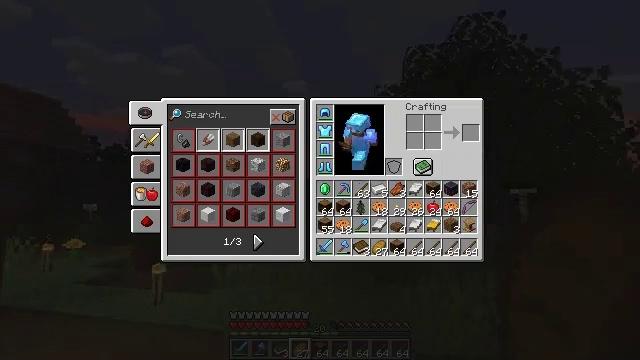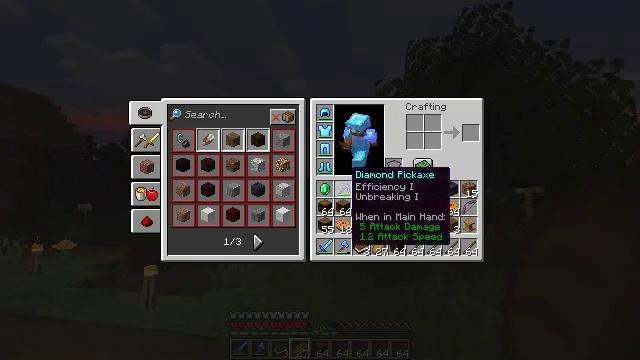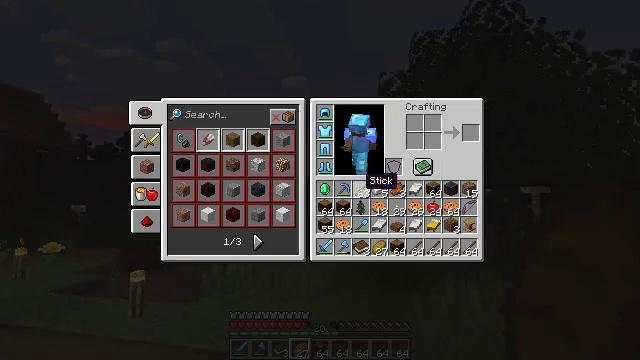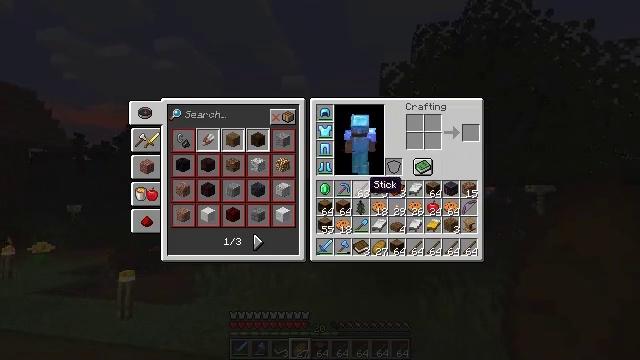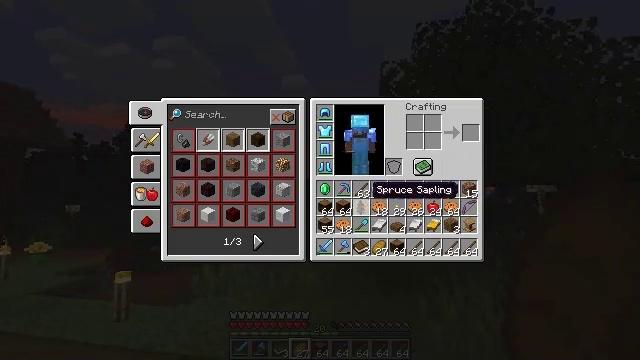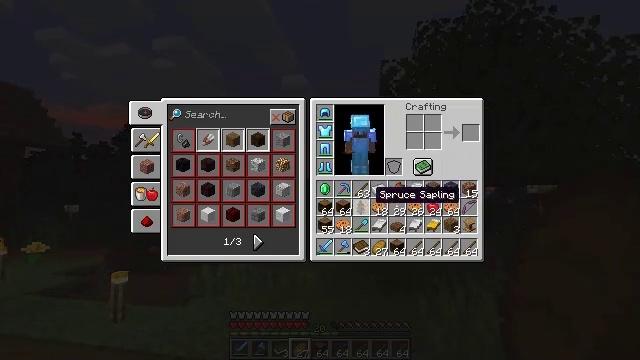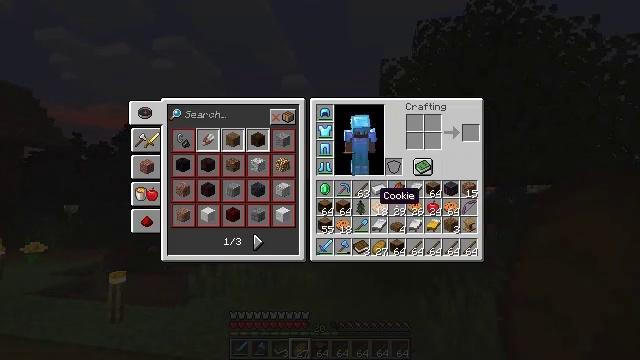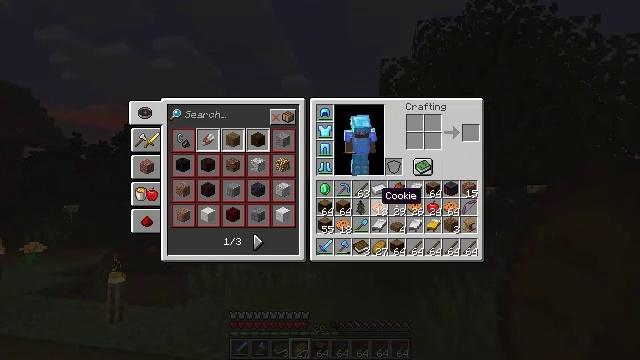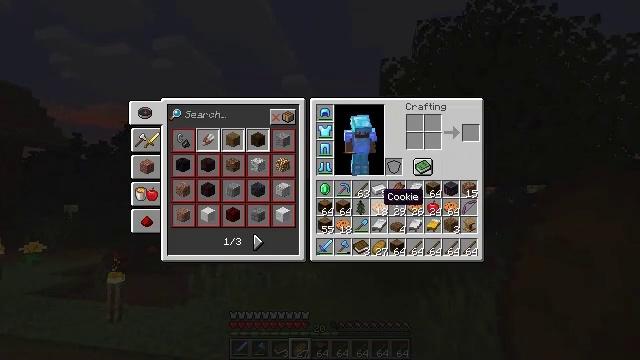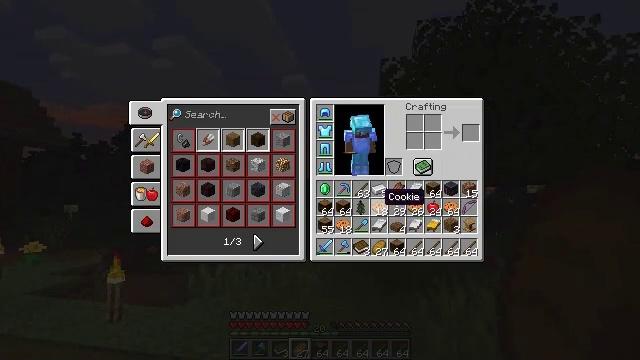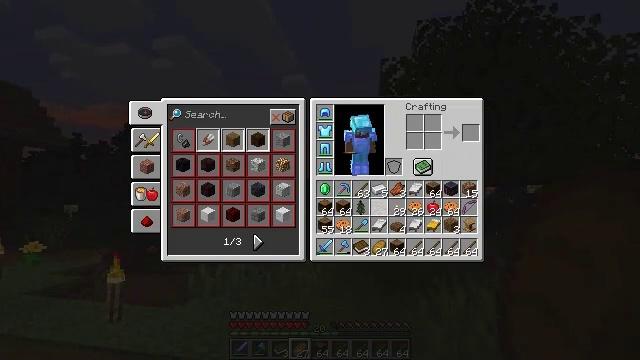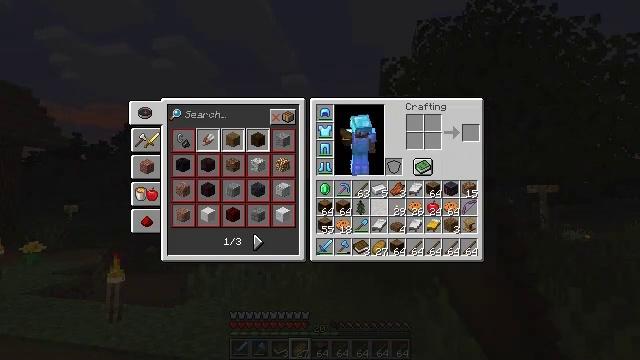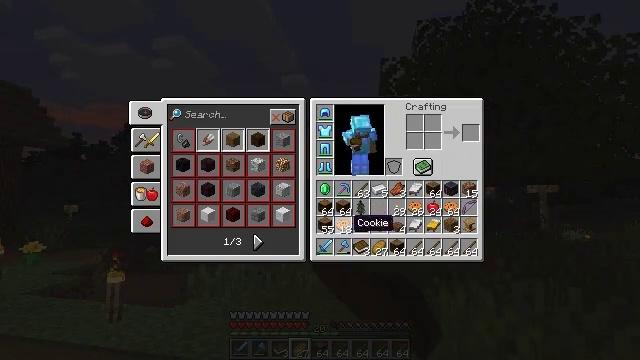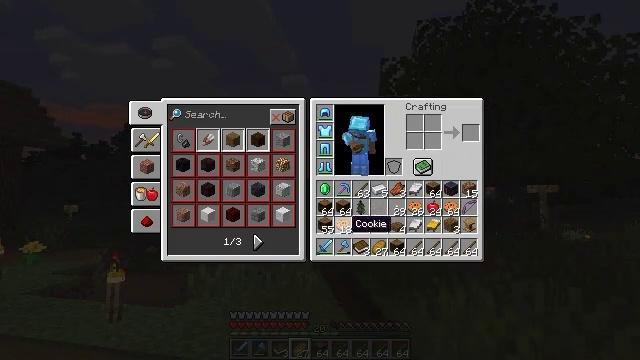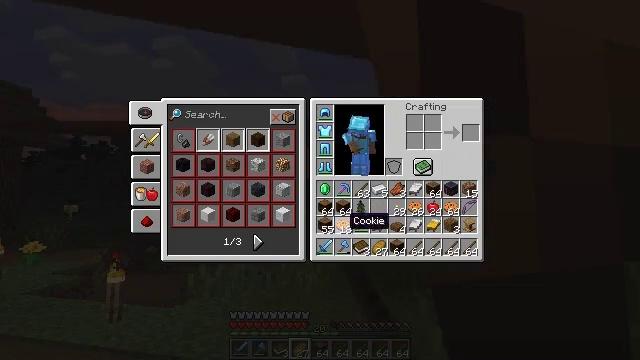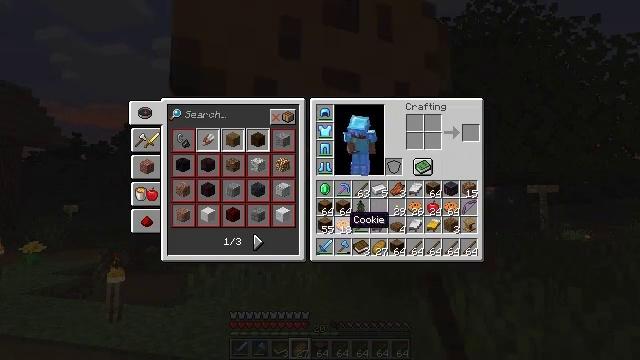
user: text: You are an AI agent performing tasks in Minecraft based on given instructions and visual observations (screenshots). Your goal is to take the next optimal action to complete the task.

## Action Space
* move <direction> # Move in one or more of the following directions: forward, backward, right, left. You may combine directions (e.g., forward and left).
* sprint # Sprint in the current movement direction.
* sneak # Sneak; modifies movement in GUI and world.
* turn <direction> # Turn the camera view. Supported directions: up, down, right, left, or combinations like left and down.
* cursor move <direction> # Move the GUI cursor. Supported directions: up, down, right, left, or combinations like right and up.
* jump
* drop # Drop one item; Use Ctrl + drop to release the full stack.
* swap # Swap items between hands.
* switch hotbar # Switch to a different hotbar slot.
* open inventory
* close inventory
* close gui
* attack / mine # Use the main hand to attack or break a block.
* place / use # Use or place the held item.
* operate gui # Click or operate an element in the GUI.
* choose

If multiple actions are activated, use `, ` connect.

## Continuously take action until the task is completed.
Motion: motion action
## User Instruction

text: Remove a cookie from the inventory.
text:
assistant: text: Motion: cursor move right
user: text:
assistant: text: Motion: cursor move right
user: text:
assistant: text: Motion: no_op
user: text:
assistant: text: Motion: no_op
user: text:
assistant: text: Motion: no_op
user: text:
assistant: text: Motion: sprint
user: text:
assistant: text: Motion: sprint
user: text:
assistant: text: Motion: sprint
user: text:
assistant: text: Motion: sprint
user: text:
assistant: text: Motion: sprint, drop
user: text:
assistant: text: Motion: sprint, drop
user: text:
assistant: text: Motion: sprint, cursor move left and down, drop
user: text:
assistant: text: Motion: sprint
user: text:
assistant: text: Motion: sprint
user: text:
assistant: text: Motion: sprint
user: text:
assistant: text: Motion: sprint, drop
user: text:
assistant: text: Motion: sprint, drop
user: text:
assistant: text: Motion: sprint, cursor move right, drop
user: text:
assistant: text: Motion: sprint, cursor move right
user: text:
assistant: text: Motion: sprint
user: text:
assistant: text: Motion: sprint
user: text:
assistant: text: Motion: sprint
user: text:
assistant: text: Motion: sprint
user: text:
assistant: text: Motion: sprint, drop
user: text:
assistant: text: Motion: sprint, drop
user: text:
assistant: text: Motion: sprint, cursor move right, drop
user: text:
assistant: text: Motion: sprint, cursor move right
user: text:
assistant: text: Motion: sprint
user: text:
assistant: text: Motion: sprint
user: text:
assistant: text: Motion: sprint